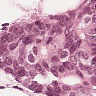
Metastatic tissue present: yes